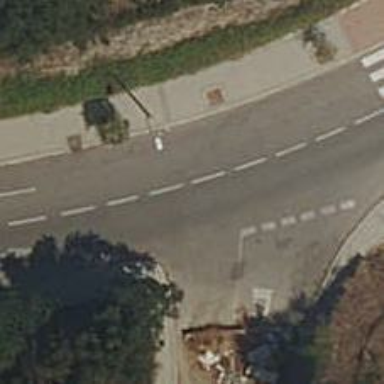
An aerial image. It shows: Unclassified road with concrete surface.